Aerial crown-view tile of a tropical tree (Barro Colorado Island, Panama), acquired 20250915:
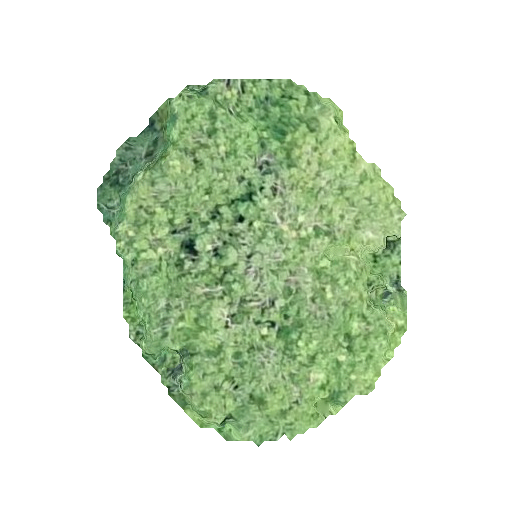
Species: Astronium graveolens
GBIF accepted scientific name: Astronium graveolens
Crown area: 120.469 m²